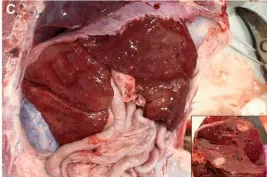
Photographs of post-mortem examination of a dog with disseminated Cladophialophora bantiana phaeohyphomycosis. (C) Gross photograph of the liver and of a cross-section of one of the hepatic nodules (inlet).
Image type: medical_photograph (other_medical_photograph)